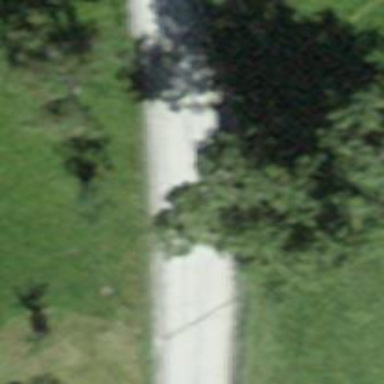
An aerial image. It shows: Unclassified road with compacted surface.